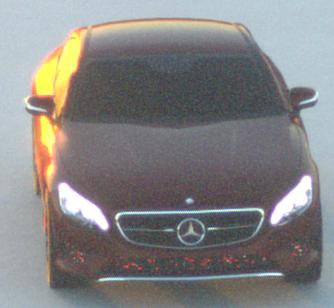
Make: Mercedes-Benz
Model: S 400 Coupé
Detailed model: S-Class (217) Coupé
Model produced from: 2015/10
Model produced until: 2017/09
Doors: 2
Color: red
Road condition: dry road
Daytime: sunrise or sunset
Contrast: high contrast